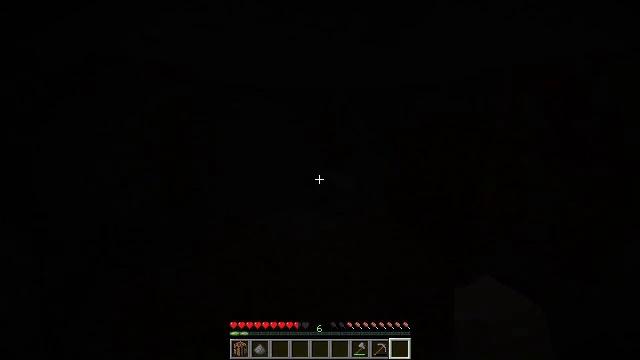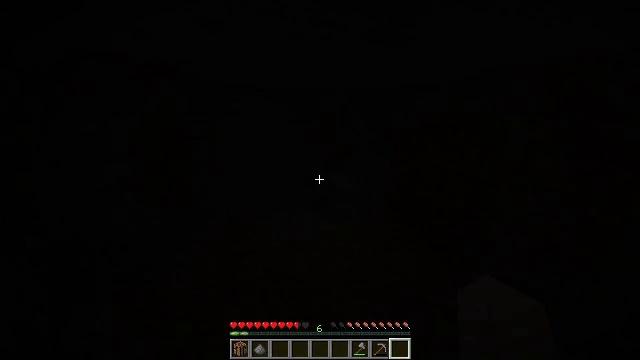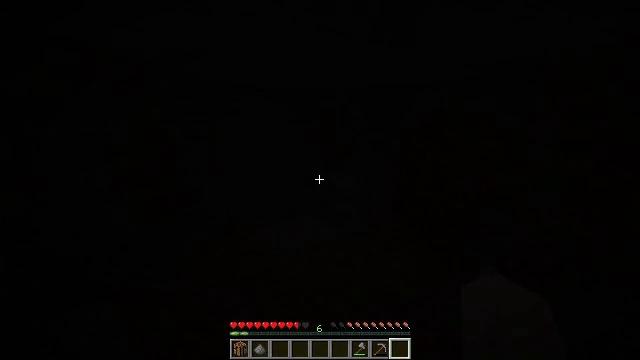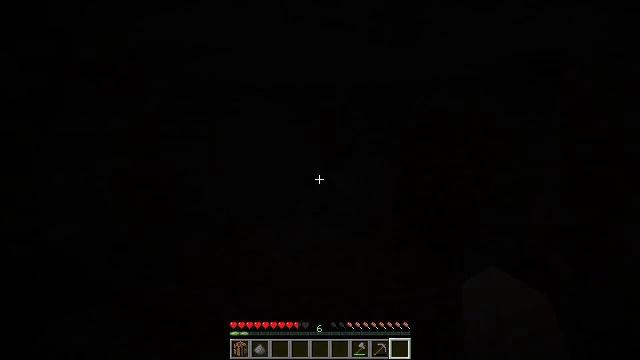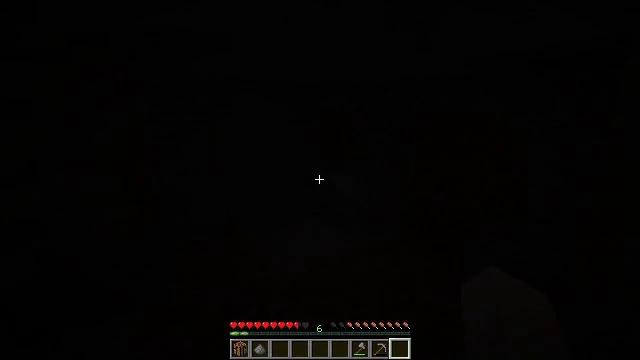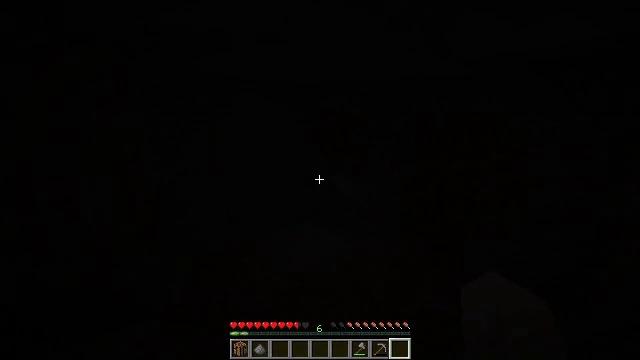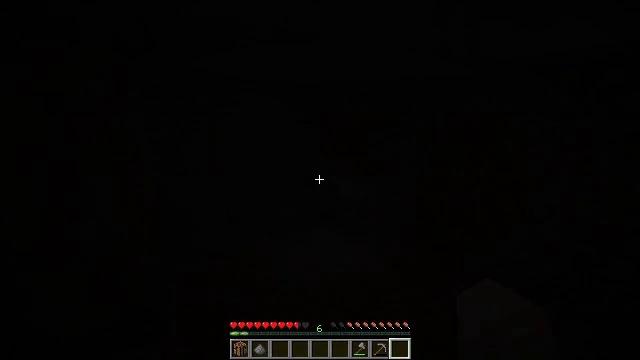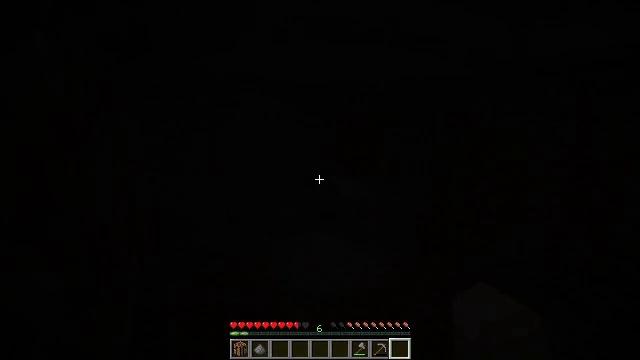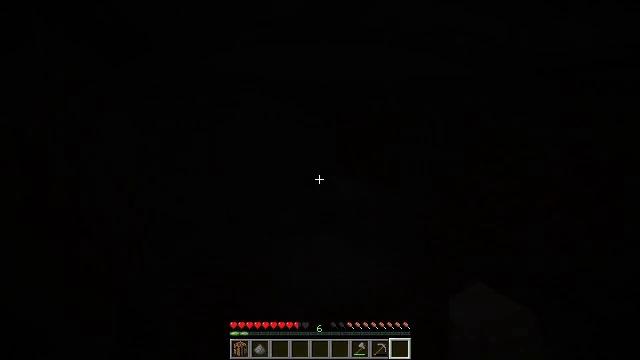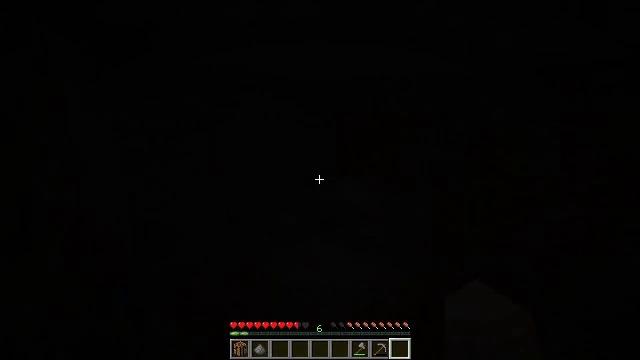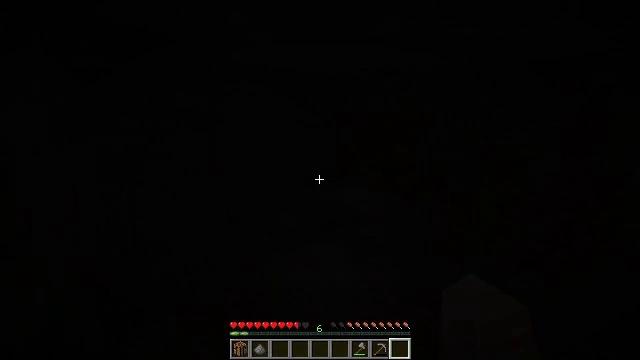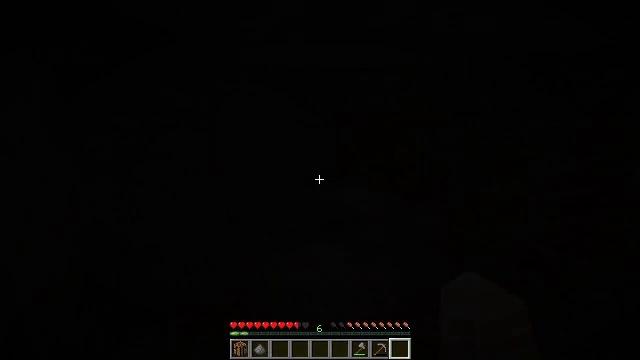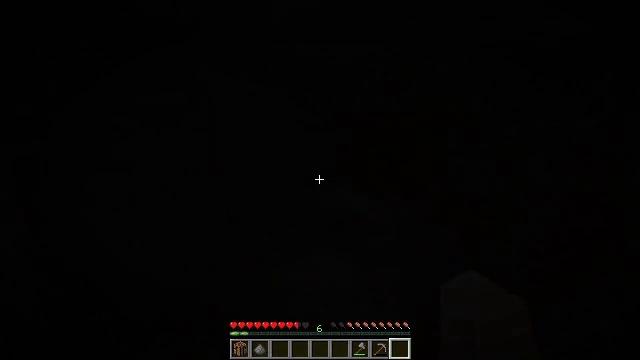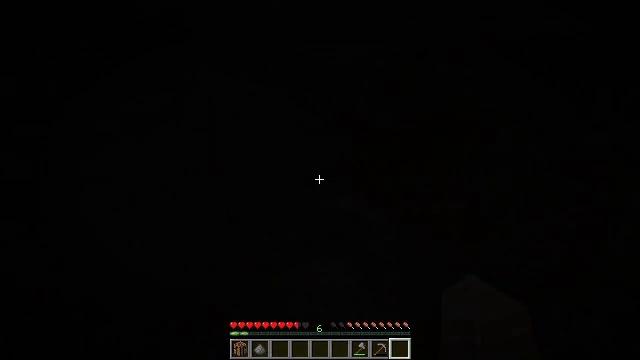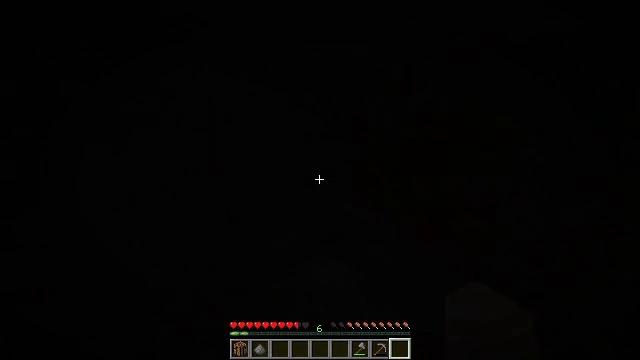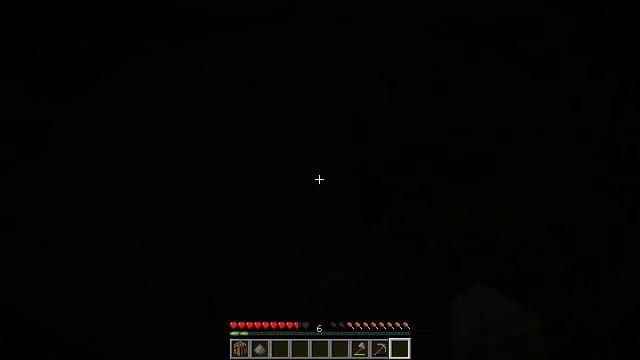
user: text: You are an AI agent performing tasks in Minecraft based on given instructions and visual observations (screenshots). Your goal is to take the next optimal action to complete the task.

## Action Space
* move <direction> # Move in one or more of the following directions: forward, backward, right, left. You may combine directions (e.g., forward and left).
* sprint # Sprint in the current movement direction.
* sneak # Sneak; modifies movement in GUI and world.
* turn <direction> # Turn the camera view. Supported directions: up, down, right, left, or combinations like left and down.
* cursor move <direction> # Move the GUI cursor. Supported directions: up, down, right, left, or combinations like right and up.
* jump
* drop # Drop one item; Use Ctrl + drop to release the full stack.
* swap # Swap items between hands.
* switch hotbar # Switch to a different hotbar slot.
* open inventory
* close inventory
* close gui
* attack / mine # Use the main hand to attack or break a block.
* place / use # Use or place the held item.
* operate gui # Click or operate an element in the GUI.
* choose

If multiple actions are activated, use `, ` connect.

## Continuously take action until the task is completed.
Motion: motion action
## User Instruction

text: Find and gather lapis ore blocks.
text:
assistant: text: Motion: move forward
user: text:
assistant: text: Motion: move forward
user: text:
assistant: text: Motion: move forward
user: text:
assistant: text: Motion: move forward and move left
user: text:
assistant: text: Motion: move forward and move left
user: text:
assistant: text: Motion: move forward and move left
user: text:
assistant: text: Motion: move forward
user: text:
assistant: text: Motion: move forward
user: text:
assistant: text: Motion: move forward
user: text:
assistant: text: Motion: move forward
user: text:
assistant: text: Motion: move forward
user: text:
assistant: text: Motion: move forward
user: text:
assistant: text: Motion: move forward
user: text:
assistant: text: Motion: move forward
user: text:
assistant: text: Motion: move forward
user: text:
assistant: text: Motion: move forward
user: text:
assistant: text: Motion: move forward
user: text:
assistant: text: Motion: move forward
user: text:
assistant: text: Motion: move forward
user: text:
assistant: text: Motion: move forward, turn right
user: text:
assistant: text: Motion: move forward
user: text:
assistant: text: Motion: move forward
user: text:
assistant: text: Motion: move forward, turn up
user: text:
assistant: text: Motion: turn right and up
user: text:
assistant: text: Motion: turn right and up
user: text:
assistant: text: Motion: no_op
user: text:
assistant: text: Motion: no_op
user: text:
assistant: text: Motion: no_op
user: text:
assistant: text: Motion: no_op
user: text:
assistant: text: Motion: no_op